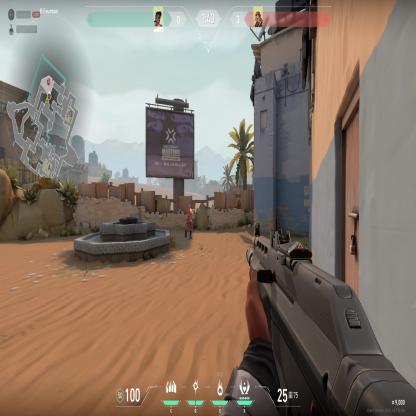
Label: enemy